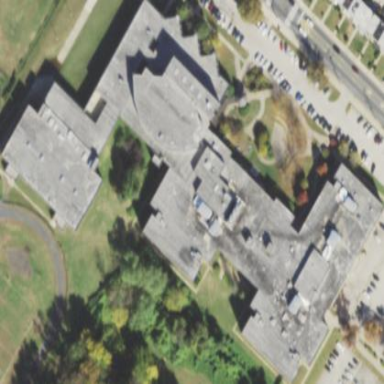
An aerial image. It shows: School building.